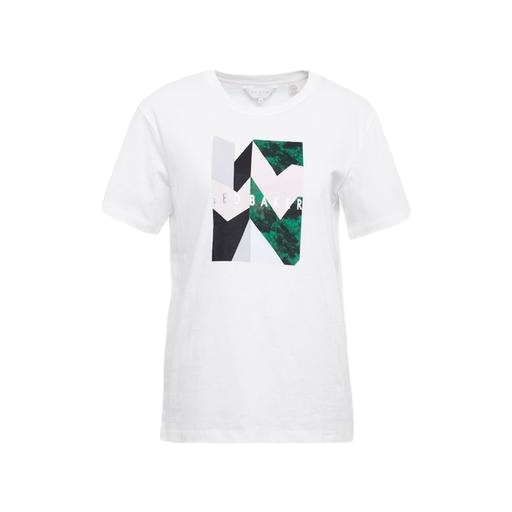
white abstract graphic t-shirt, graphic shirt, graphic tee, white background